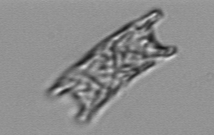
Label: Eucampia